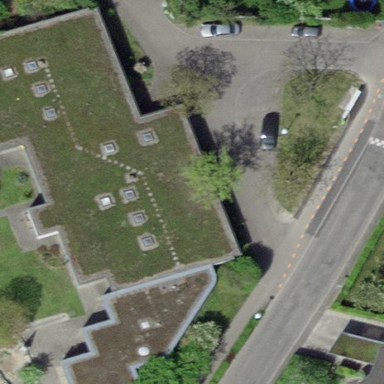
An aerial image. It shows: School building.